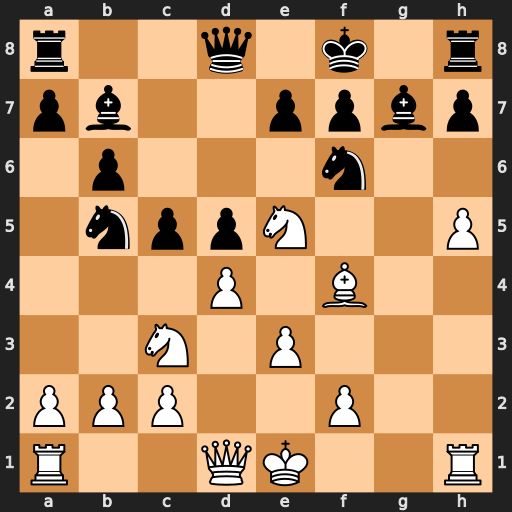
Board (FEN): r2q1k1r/pb2ppbp/1p3n2/1nppN2P/3P1B2/2N1P3/PPP2P2/R2QK2R
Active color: w
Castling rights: KQ
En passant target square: -
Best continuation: h6 Bxh6 Bxh6+ Ke8 Nxb5